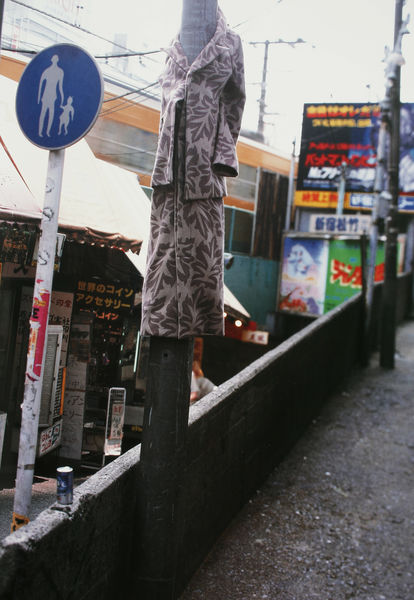
Titel: Kleidungsstücke von Jun Takahashi, Herbst/Winter 1997
Künstler: Taishi Hirokawa
Standort: viele Standorte
Institution: viele Standorte
Schlagwörter: blau, blätter, himmel, grün, stadt, braun, bunt, fussgänger, kleid, laterne, schwarz, strasse, rot, weg, beige, mode, muster, ornament, rock, jacke, kleidung, kragen, ärmel, häuser, hügel, brüstung, kostüm, stoff, knopf, deutschland, japan, schrift, gasse, geschäft, mast, anstieg, zug, mauer, steil, geschäfte, laden, läden, markt, werbung, masten, stille, strom, dick, dekor, ornamente, jacket, pfosten, foto, fotografie, photographie, kante, schild, auslage, dose, pfahl, beton, asien, asphalt, fußgängerzone, gehweg, schilder, plakat, reklame, einkauf, fussweg, photo, china, ständer, rampe, stange, installation, markise, ware, antenne, plakate, strassenschild, strassenlaterne, innenstadt, fußgängerweg, verkehrsschild, leitung, piktogramm, fashion, bekleidet, arte, laternenpfahl, böai, bierdose, fussgängerschild, getränkedose, laternenmast, street art, verkehrschild, werbeschilder, werbeständer, werbetafeln